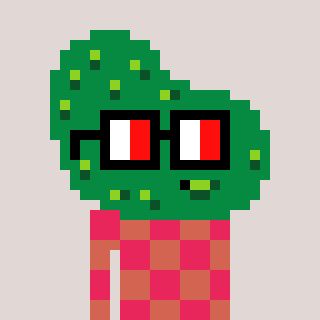
a pixel art character with square glasses with black frames and red eyes, a pickle-shaped head and a peachy-colored body on a warm background